Question: I was wondering if there is a standard style for buttons (or what is it?) with date-time?
I'm looking for exactly this field style:

Is it something from standard styles? Or I should use drawable for make this right bottom corner?
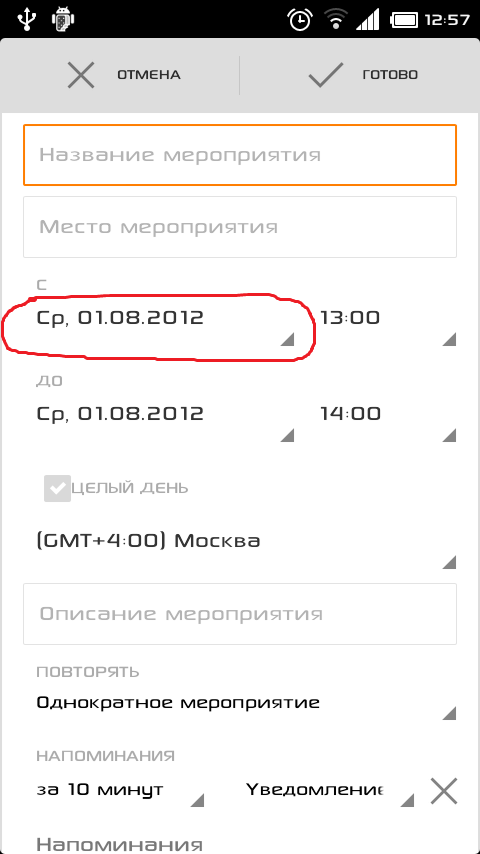
Answer: This is standard Spinner in the Holo Theme.
If you want to bring Holo to your app, please use: <URL>
Or if you want something new, something difference, try to use other Android Picker widget <URL>